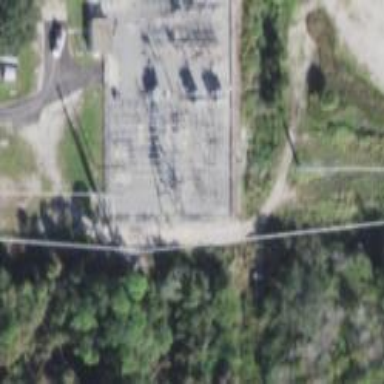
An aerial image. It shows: Outdoor distribution level power substation.